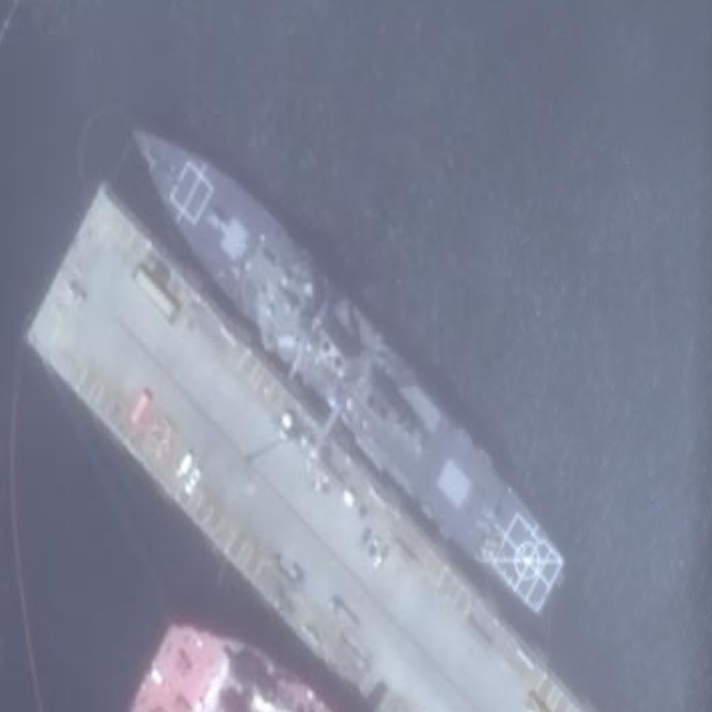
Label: Arleigh_Burke-class_destroyer